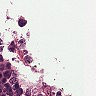
Metastatic tissue present: no